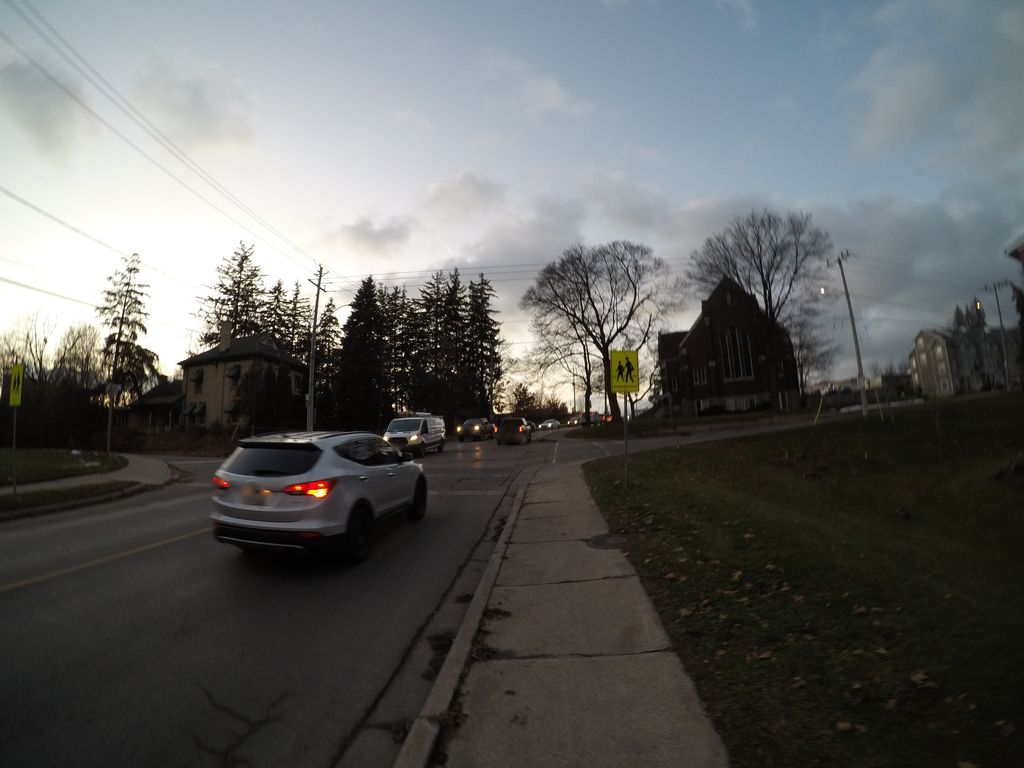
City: kitchener-waterloo